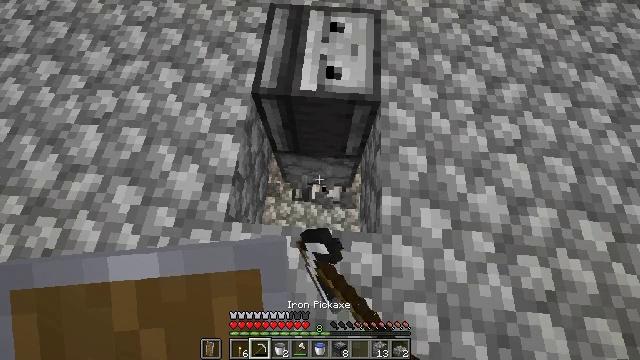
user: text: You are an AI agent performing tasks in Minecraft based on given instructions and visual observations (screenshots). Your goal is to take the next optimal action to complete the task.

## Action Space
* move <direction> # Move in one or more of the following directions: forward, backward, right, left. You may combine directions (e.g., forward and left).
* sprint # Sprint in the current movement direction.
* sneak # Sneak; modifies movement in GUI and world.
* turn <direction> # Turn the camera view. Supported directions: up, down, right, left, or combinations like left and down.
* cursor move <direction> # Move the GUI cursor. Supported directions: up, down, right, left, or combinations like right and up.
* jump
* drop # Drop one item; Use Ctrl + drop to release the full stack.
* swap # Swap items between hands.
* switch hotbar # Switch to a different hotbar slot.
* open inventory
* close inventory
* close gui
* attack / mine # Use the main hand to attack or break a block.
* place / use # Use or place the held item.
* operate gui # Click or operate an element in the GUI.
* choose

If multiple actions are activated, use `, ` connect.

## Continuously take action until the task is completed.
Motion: motion action
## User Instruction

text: Retrieve the lever from the wall.
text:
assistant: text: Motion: no_op